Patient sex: M
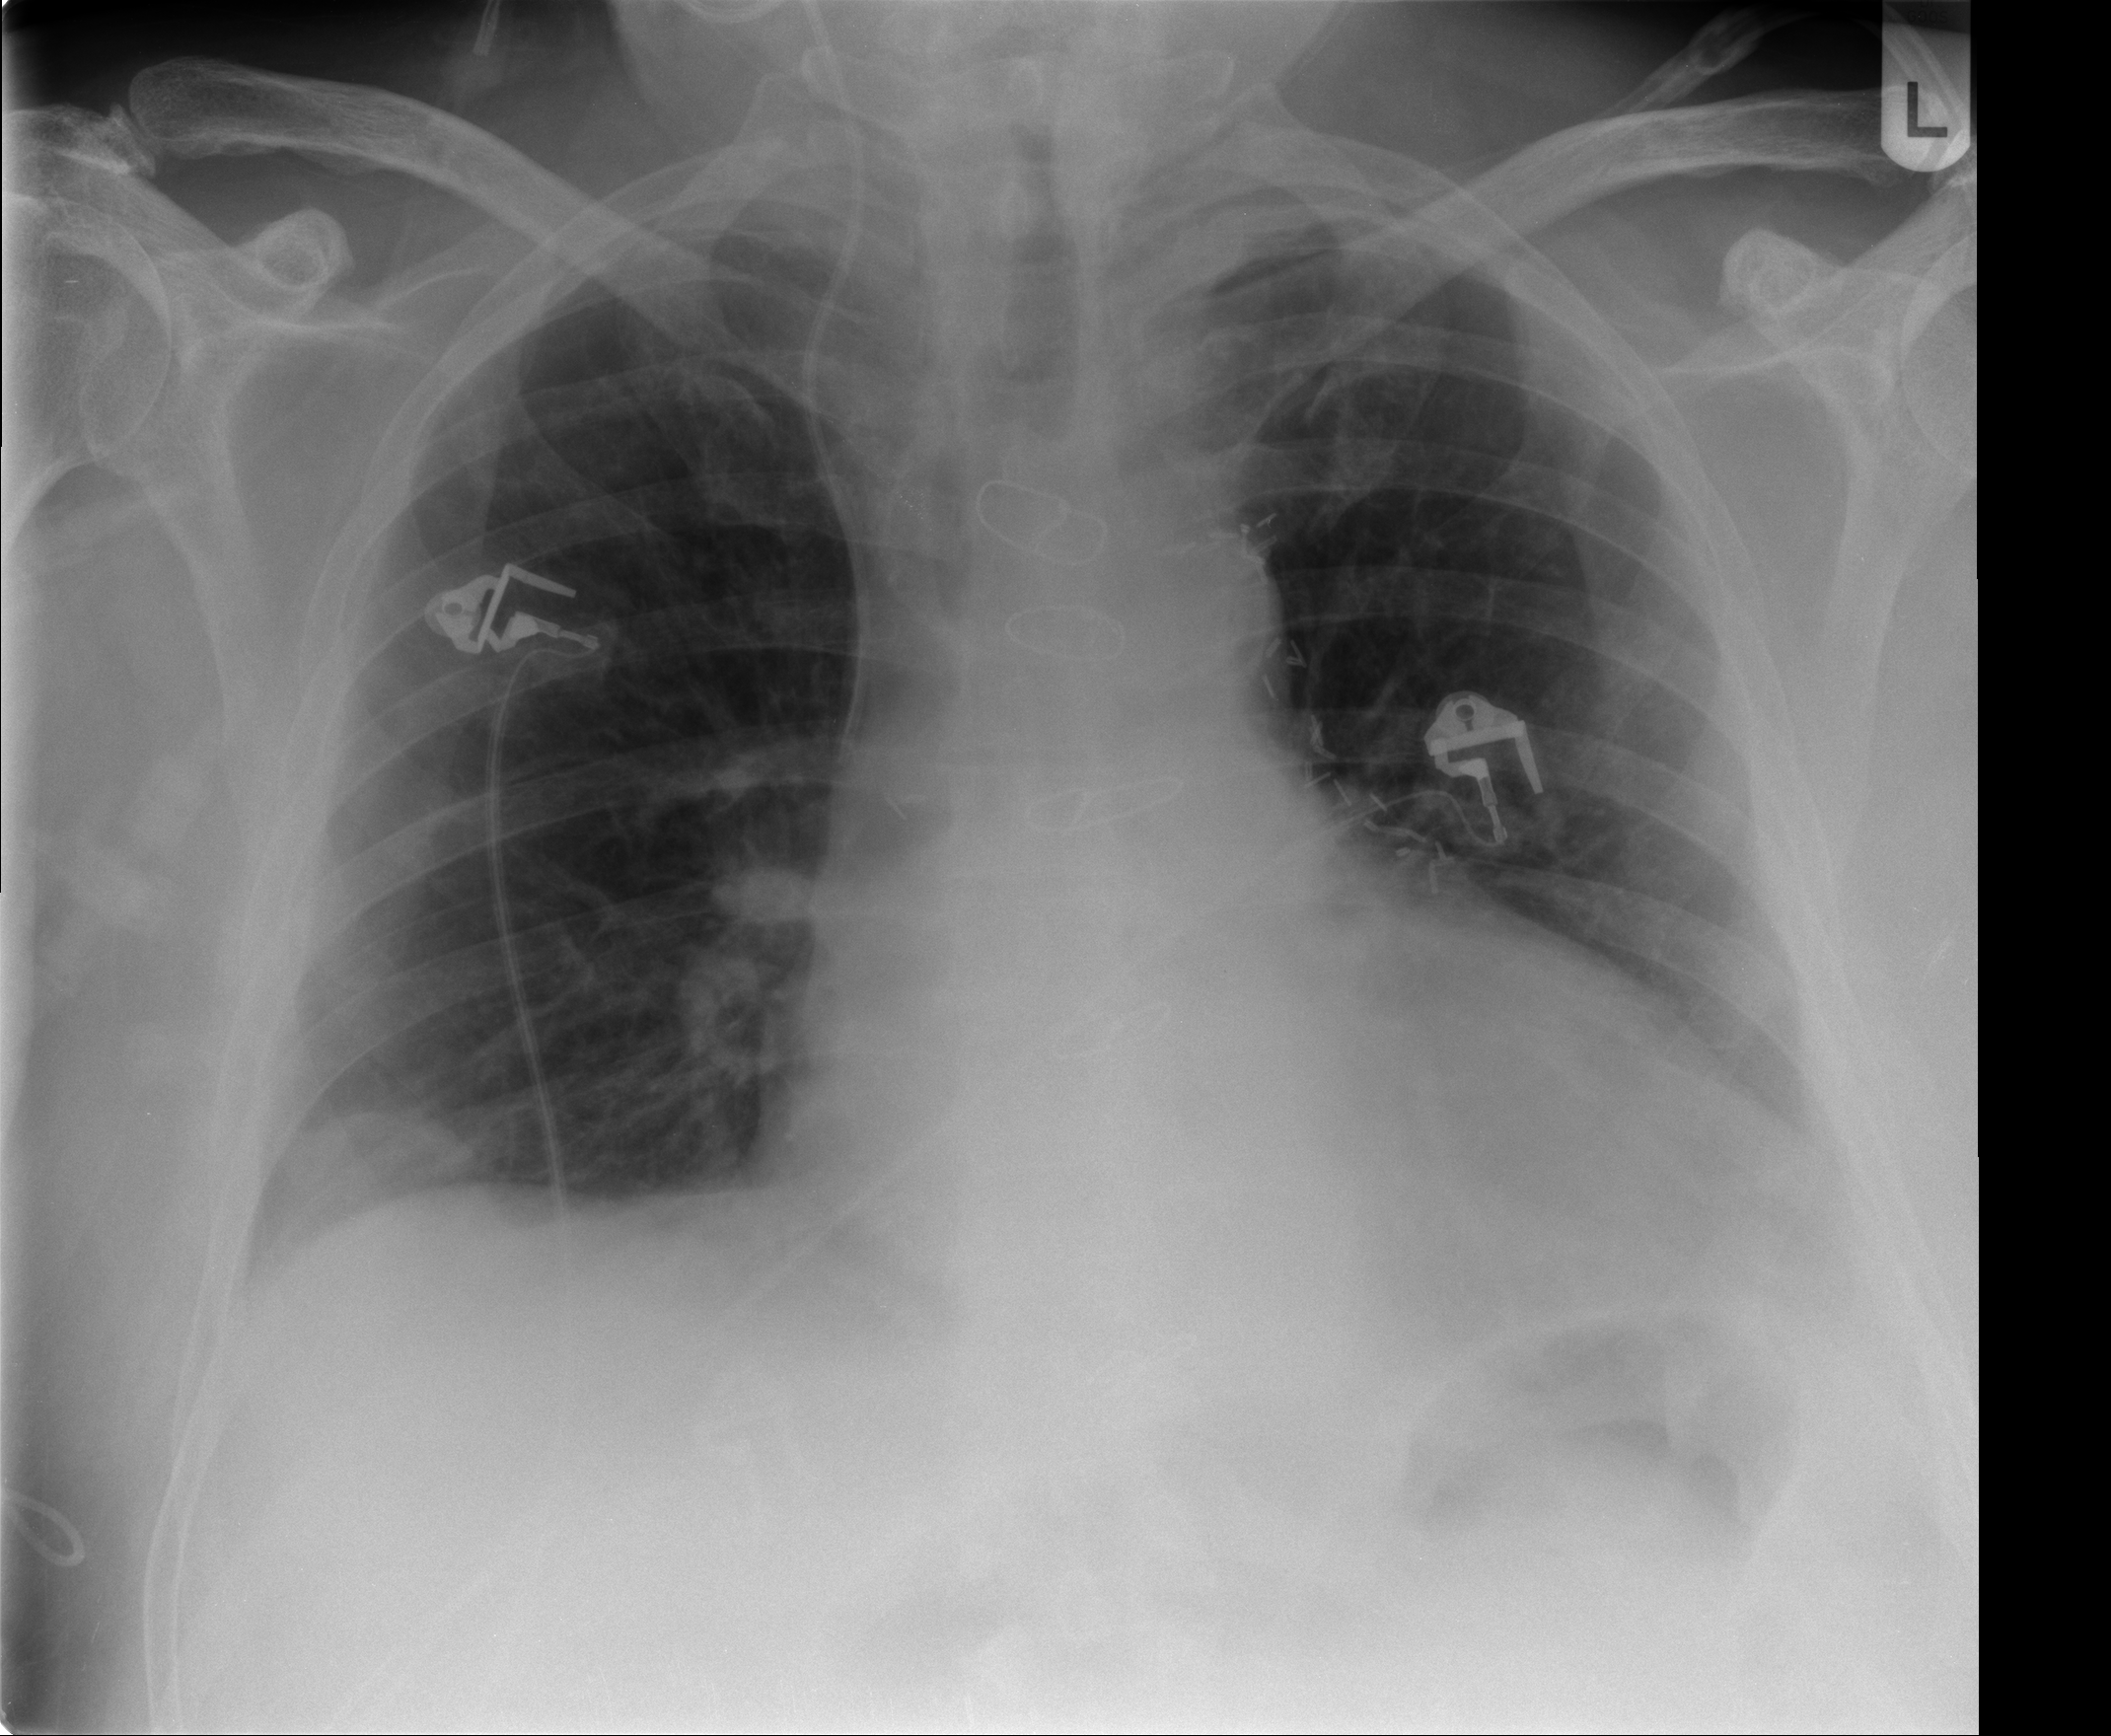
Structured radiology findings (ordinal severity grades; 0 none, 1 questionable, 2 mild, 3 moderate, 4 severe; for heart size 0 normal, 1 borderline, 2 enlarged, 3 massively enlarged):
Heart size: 2
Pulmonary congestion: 0
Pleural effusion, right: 1
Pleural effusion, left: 1
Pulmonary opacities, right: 0
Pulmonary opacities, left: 0
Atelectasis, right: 2
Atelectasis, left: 2